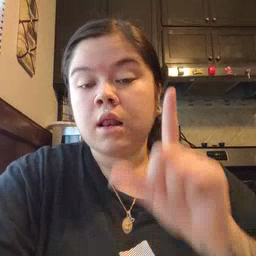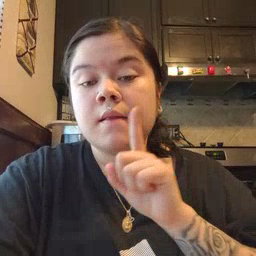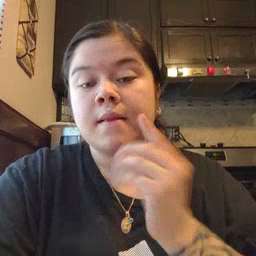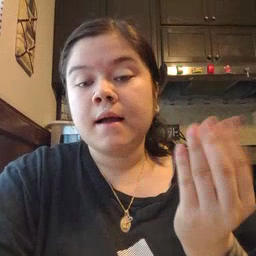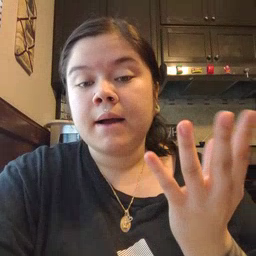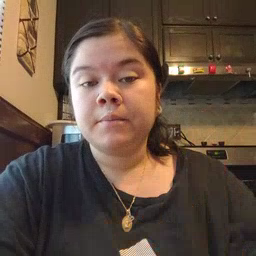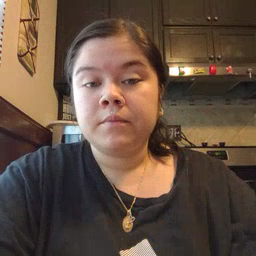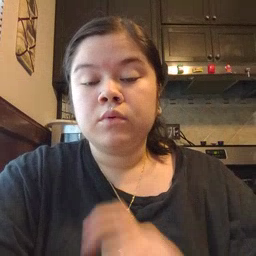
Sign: lamp